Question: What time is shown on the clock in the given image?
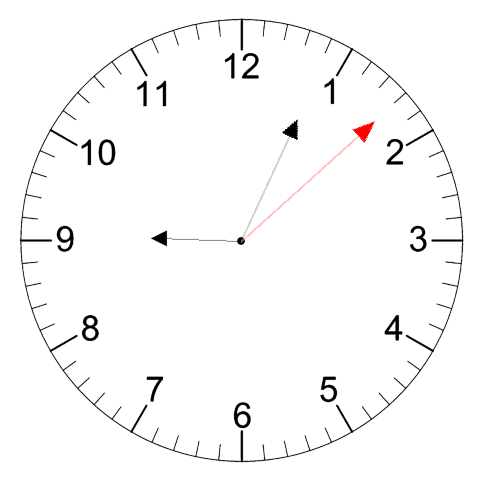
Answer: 09:04:08